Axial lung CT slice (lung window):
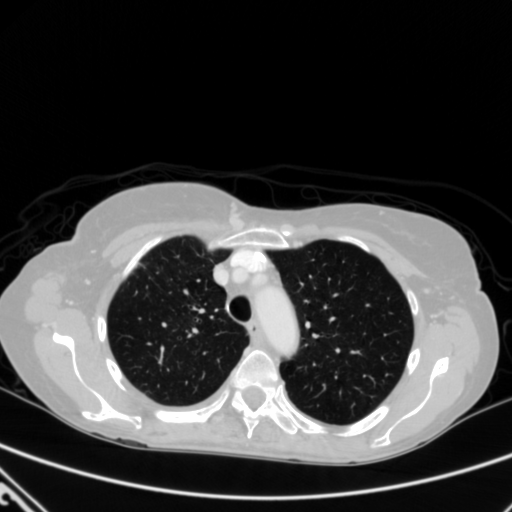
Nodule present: no